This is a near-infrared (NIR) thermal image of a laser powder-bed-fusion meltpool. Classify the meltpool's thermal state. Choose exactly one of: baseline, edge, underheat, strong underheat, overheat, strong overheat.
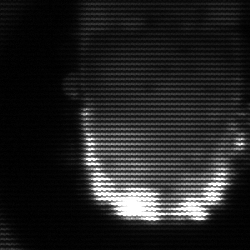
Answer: baseline